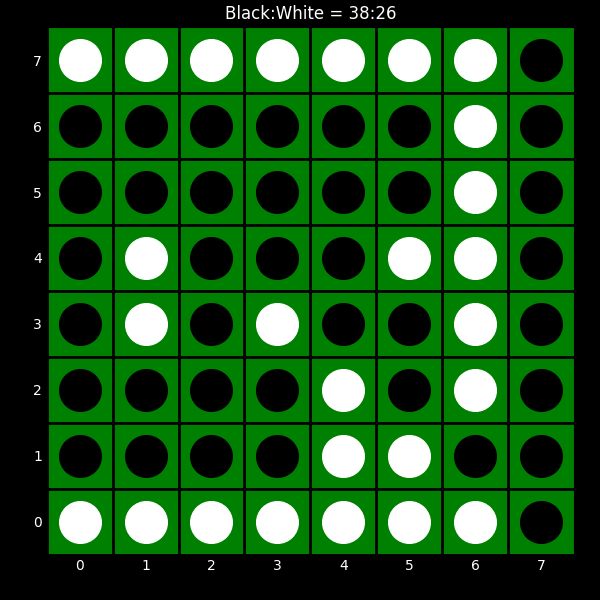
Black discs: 38
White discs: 26